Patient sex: M
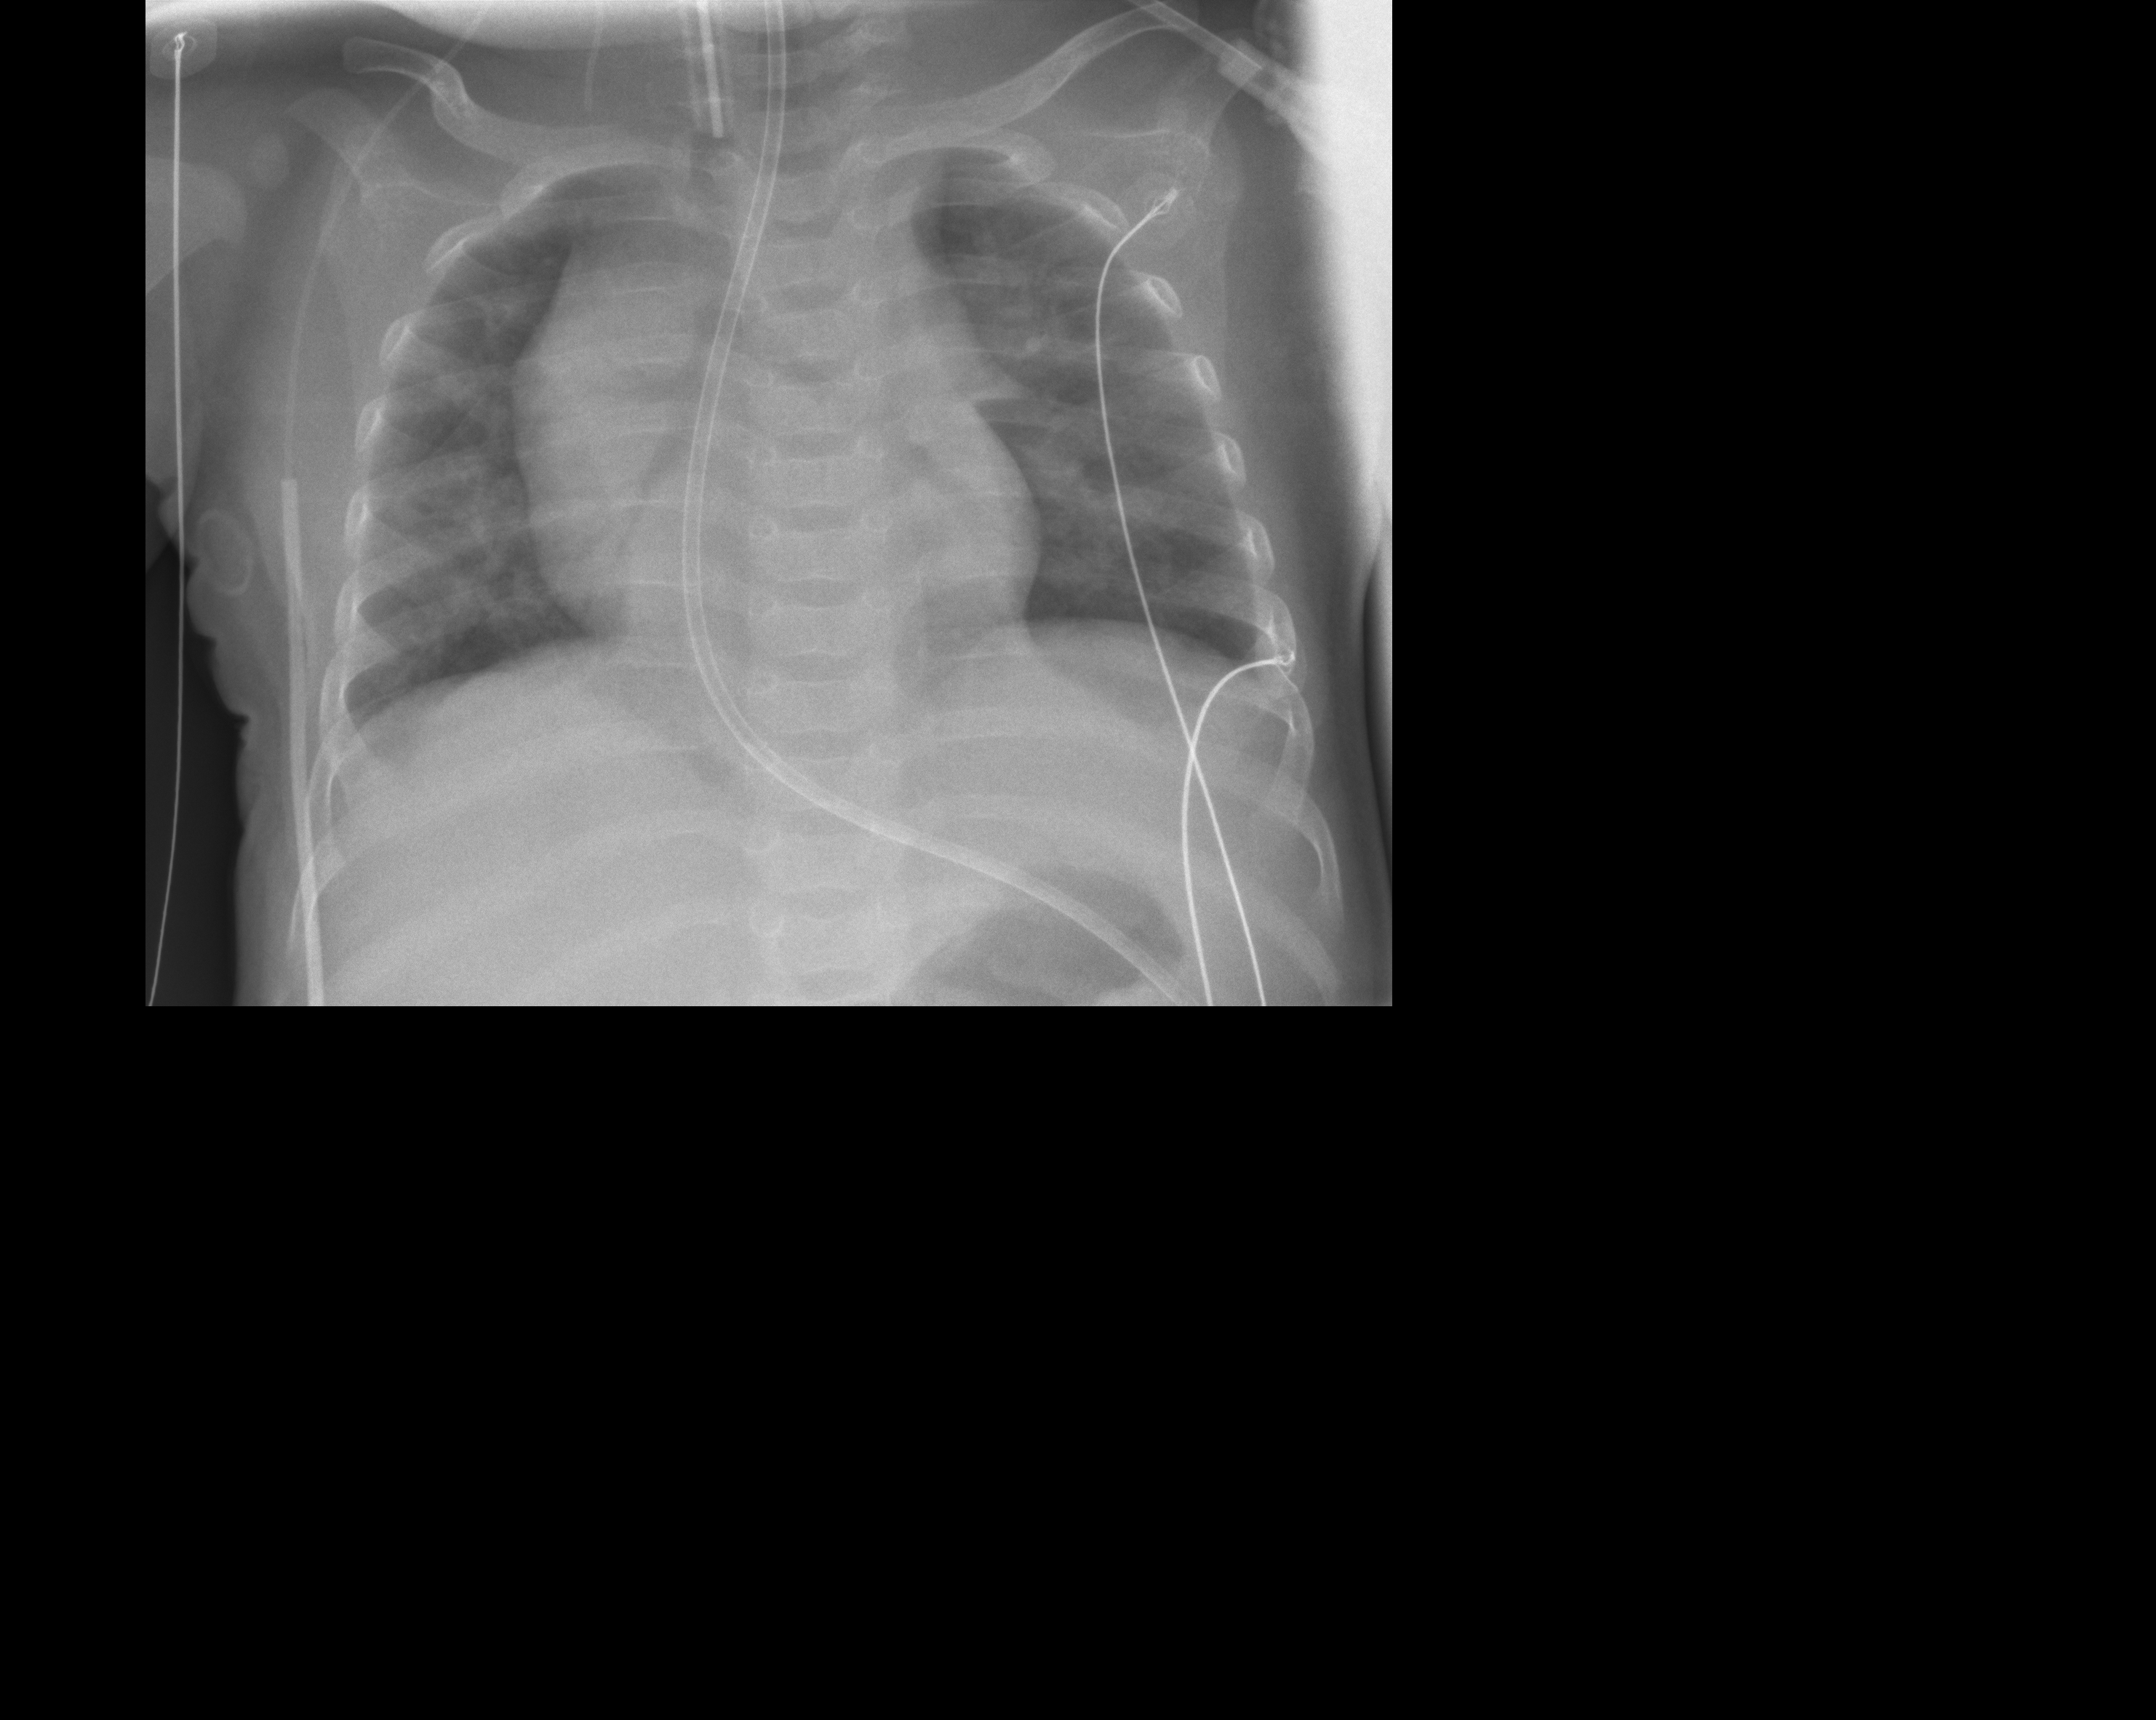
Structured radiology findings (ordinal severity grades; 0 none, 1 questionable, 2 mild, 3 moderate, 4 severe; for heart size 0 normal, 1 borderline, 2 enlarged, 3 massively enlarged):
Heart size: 2
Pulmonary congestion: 1
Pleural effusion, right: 0
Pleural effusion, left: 0
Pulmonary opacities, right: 0
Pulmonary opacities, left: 0
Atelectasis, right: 1
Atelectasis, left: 1